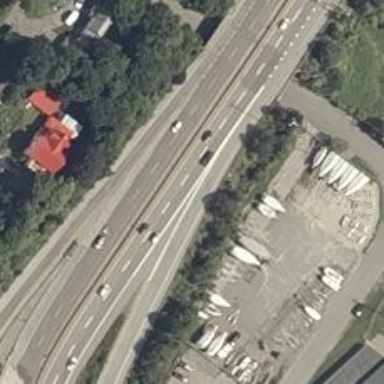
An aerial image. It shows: Asphalt motorway link.